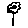
Label: flower